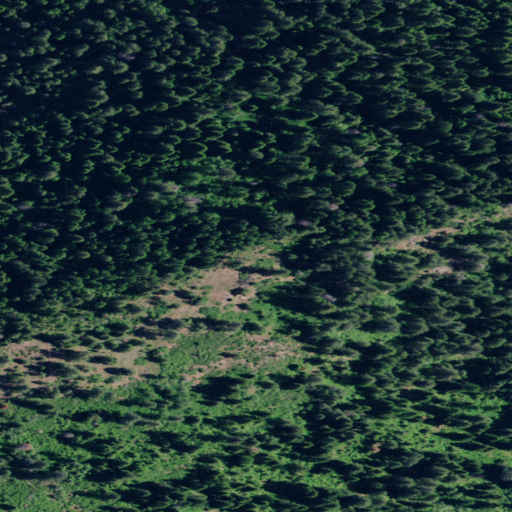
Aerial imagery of ridge(s) in Idaho named Red Hog containing evergreen forest and shrub